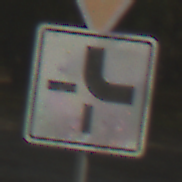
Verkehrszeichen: VerlaufVorfahrtsstrasse4
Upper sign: VorfahrtGewaehren
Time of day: MorningAfternoon
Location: Outdoor (Suburban)
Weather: Clear
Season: NotSpecified
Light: Natural